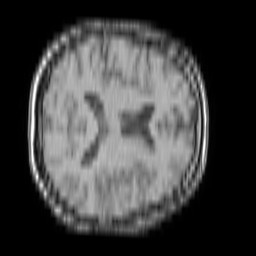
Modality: T1w
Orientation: axial
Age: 57
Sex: male
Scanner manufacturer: philips
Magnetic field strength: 1.5 T
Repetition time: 0.1828 s
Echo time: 0.001806 s